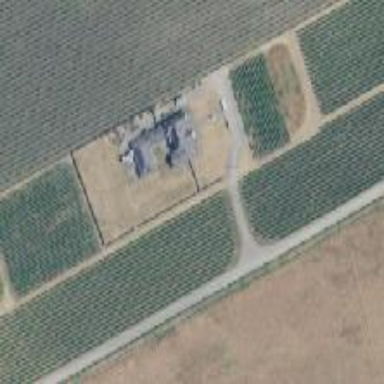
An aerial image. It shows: Vineyard with grape crops.